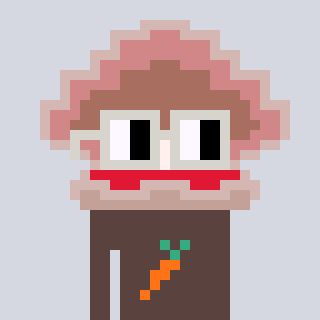
a pixel art character with square light gray glasses, a oyster-shaped head and a darkbrown-colored body on a cool background